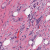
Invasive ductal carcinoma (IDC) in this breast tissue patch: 1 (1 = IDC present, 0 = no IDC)